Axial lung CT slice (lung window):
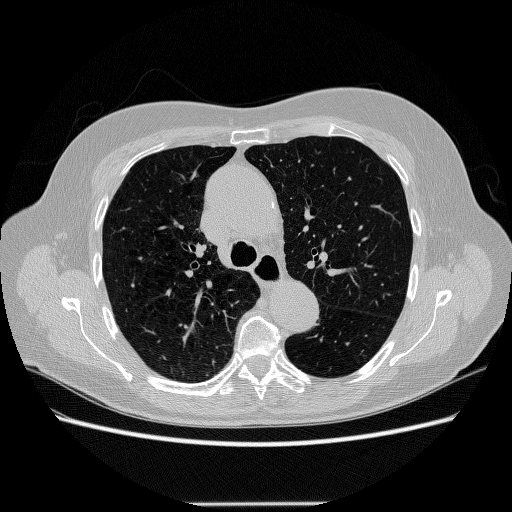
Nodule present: no